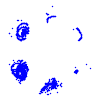
Particle: proton